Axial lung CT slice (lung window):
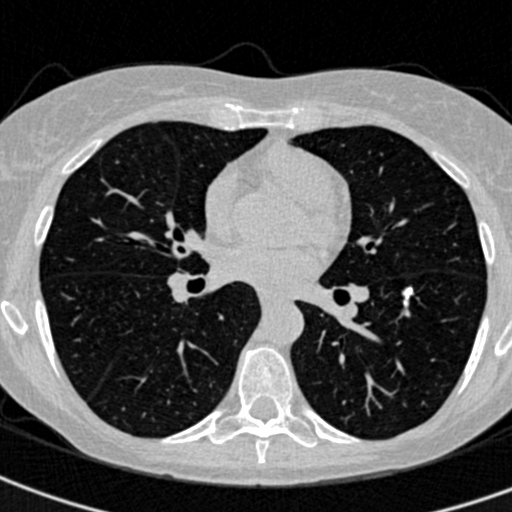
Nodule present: yes
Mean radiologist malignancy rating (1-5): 1